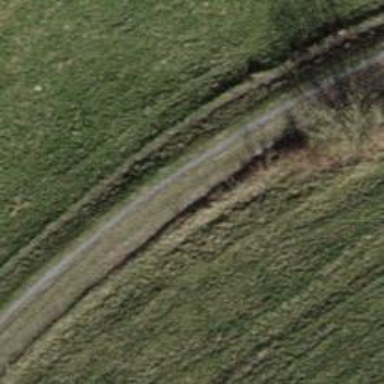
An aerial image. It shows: Gravel track with grade 2 quality.